Question: I have an object like below.
'''
var order = function (data) {
this.OrderId = data.Id;
this.CustomerName = ko.observable(data.CustomerName);
this.CustomerAddress = ko.observable(data.CustomerAddress);
this.CustomerPhone = ko.observable(data.CustomerPhone);
this.TotalPrice = ko.observable(data.TotalPrice);
this.Cancelled = ko.observable(data.Cancelled);
this.Pizzas = ko.observableArray();
};
'''
In my VM:
'''
var currentOrder = new model.Order({});
'''
When this object gets modified from the UI, everything works fine. My problem comes in when I want to pass this object to my data layer to get saved. It comes in like:

Obviously, I can't pass this to my data layer. Is there an easy way to strip this complex object of all the knockout stuff without manually writing a big mapper?
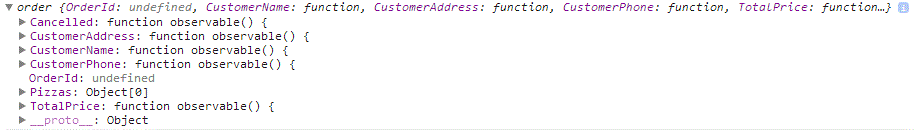
Answer: Try this:
'''
ko.toJS(currentOrder);
'''
or
'''
ko.toJSON(currentOrder);
'''
Knockout docs <URL>.